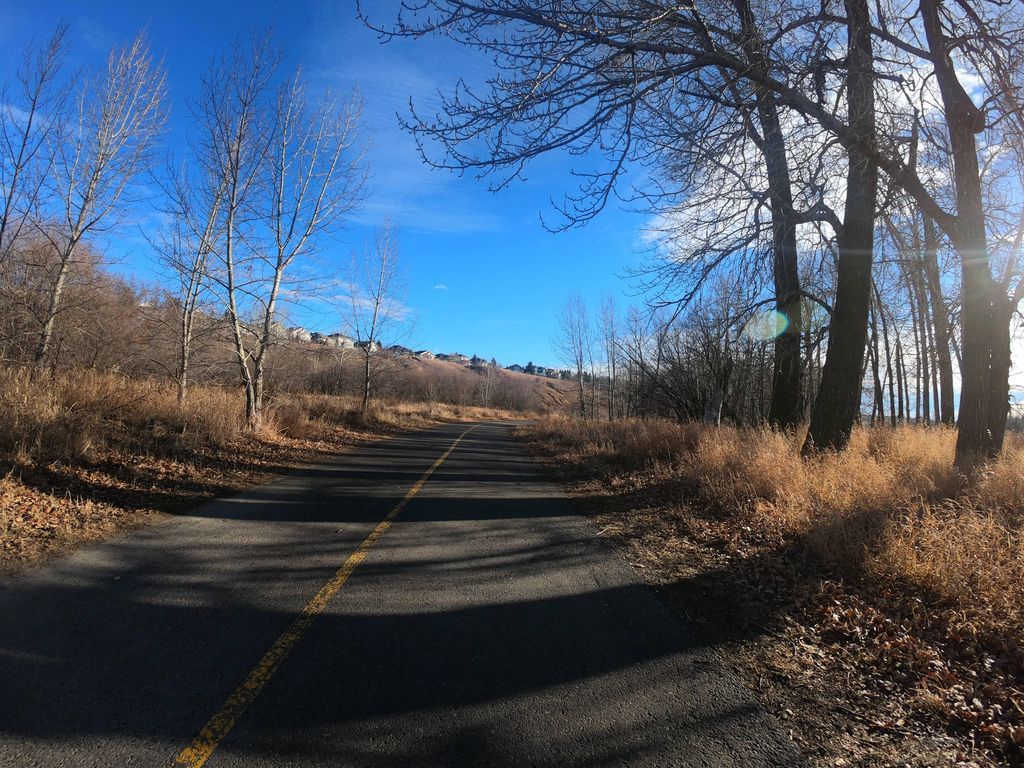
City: calgary